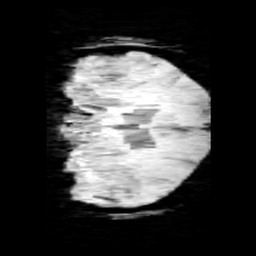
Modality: minIP
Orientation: coronal
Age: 12
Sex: female
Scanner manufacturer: siemens
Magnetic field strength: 3 T
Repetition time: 0.027 s
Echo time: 0.02 s